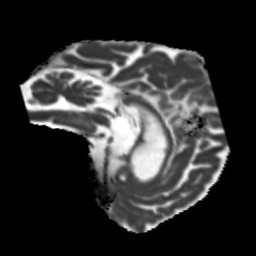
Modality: MD
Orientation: sagittal
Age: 69
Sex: male
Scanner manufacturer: siemens
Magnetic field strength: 3 T
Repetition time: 5.25 s
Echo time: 0.08 s